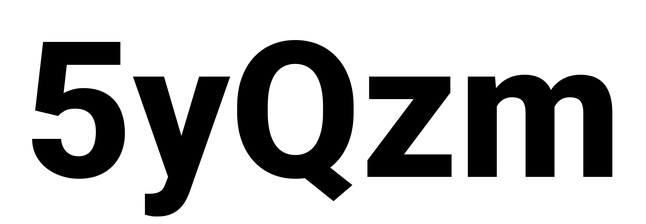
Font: Roboto_ExtraBold